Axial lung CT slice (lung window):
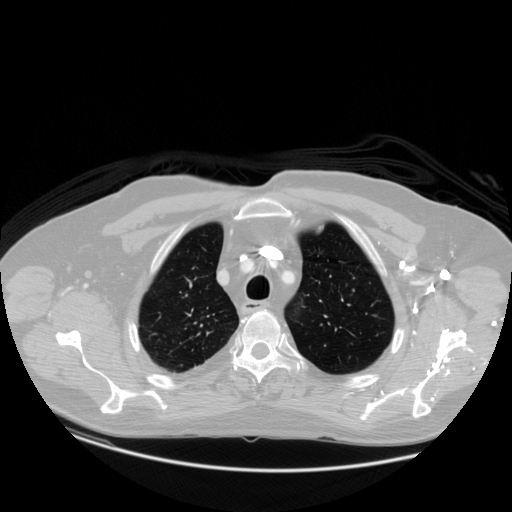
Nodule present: no